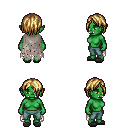
a pixel art fantasy rpg character, female body template, orc, green skin, gray tattered cape, teal pants, blonde bangs hairstyle, gray slippers, four views (front, back, left, right), 2x2 character sprite sheet, small pixel art, hard edges, no anti-aliasing